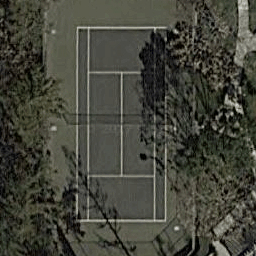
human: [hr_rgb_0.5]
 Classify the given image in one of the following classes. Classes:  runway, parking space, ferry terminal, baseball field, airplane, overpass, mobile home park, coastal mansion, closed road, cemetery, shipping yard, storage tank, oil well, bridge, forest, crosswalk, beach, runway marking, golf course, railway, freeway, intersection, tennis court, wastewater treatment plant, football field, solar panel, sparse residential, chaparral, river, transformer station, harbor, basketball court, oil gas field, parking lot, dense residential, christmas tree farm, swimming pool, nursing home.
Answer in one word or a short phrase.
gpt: tennis court